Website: macys
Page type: customer-info-address
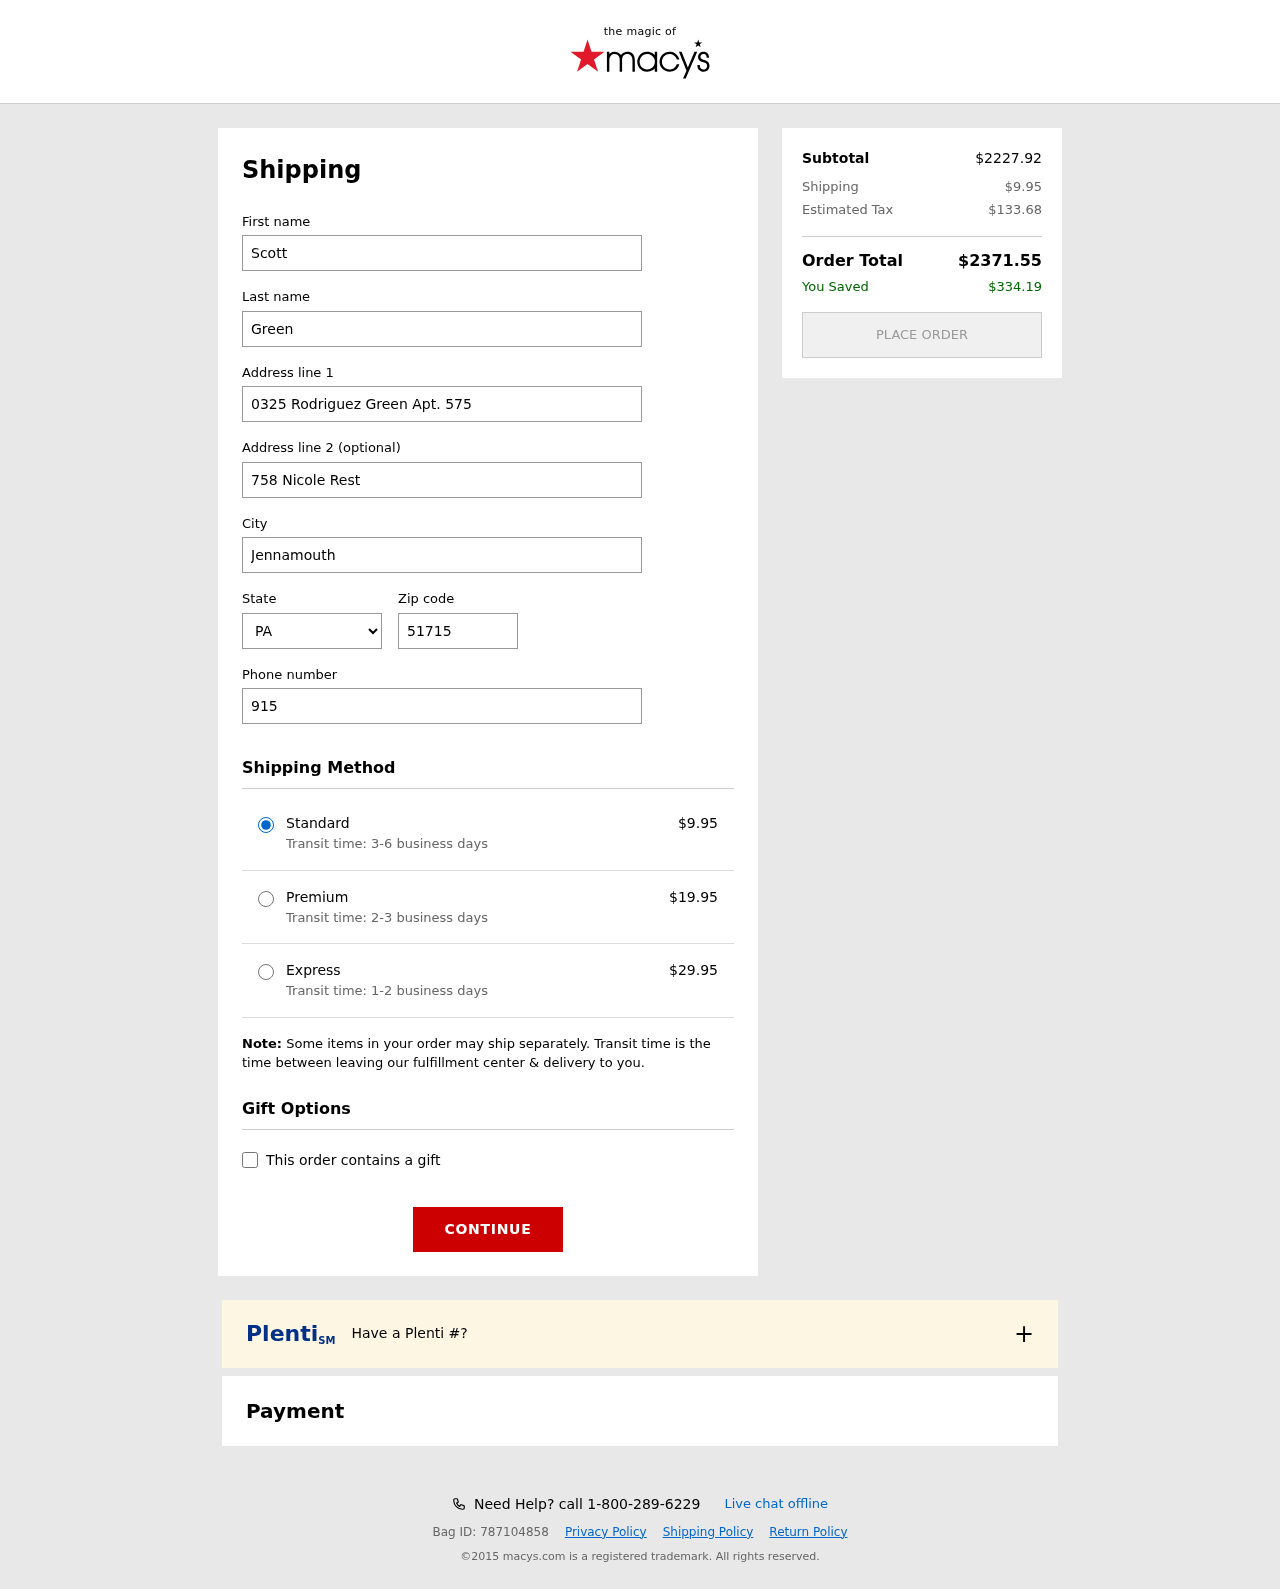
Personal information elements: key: PII_CITY
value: Jennamouth
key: PII_FIRSTNAME
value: Scott
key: PII_LASTNAME
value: Green
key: PII_PHONE
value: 9155485003
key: PII_POSTCODE
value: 51715
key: PII_STATE_ABBR
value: PA
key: PII_STREET
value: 0325 Rodriguez Green Apt. 575
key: PII_STREET2
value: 758 Nicole Rest
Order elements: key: ORDER_SHIPPING_COST
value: $9.95
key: ORDER_SHIPPING_COST_PREMIUM
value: $19.95
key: ORDER_SHIPPING_COST_EXPRESS
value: $29.95
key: ORDER_SUBTOTAL
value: $2227.92
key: ORDER_TAX
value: $133.68
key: ORDER_TOTAL
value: $2371.55
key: ORDER_SAVINGS
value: $334.19